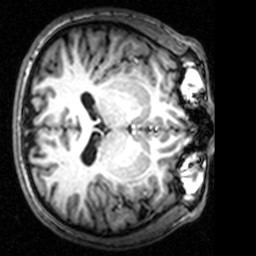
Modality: T1w
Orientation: axial